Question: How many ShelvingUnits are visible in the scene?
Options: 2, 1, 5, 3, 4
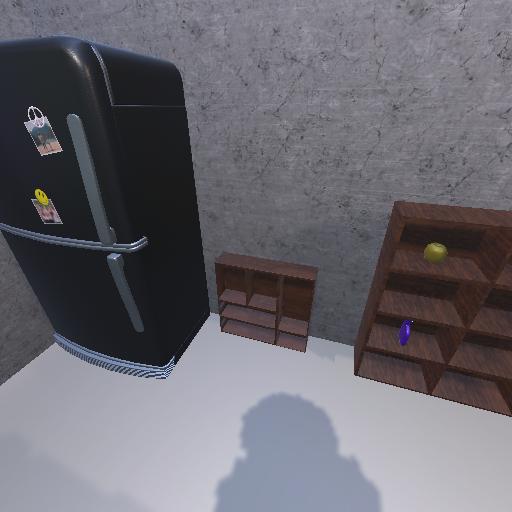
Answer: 2